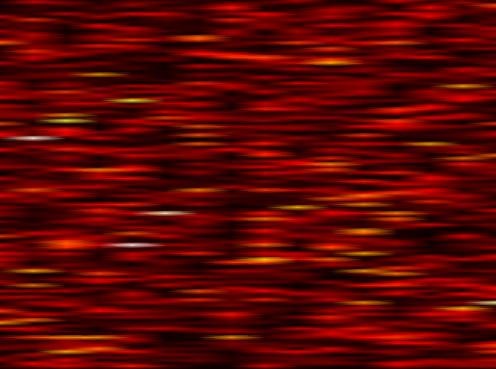
Label: OFDM